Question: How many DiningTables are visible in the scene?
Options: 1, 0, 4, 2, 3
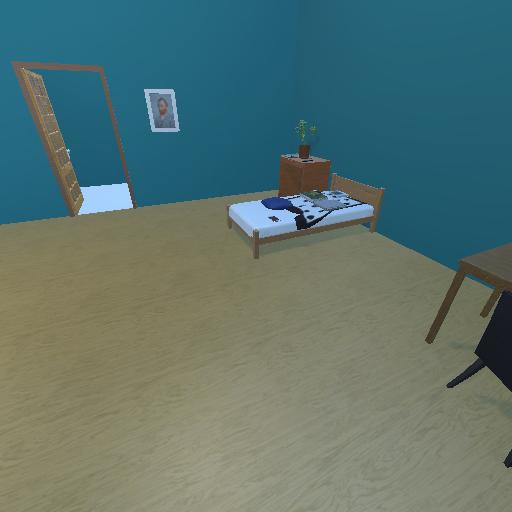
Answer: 1